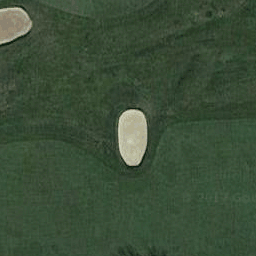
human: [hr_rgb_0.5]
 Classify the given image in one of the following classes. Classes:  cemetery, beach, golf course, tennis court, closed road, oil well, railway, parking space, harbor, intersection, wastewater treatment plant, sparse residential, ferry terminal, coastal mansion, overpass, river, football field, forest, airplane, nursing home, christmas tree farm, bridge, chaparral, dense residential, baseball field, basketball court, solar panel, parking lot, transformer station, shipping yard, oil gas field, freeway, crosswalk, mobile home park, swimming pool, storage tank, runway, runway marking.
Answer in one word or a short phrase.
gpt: golf course